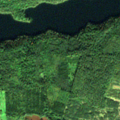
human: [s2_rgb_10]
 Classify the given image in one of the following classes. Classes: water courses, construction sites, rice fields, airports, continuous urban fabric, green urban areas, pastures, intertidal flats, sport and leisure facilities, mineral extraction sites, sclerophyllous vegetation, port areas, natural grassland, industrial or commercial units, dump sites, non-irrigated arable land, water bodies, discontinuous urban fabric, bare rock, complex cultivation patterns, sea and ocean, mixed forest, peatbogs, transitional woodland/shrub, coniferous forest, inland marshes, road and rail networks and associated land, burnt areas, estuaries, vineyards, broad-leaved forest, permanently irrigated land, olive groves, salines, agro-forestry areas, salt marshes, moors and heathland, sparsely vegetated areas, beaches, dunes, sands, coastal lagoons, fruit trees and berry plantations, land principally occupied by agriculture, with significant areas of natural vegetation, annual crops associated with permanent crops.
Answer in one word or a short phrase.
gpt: broad-leaved forest, coniferous forest, mixed forest, transitional woodland/shrub, water bodies